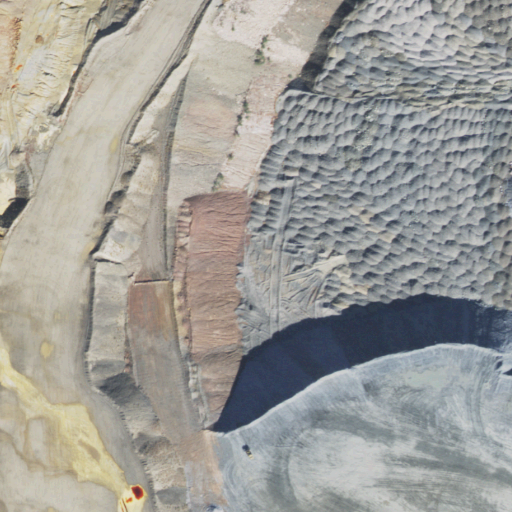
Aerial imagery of mountain in Arizona named Sandow Hill containing only barren land